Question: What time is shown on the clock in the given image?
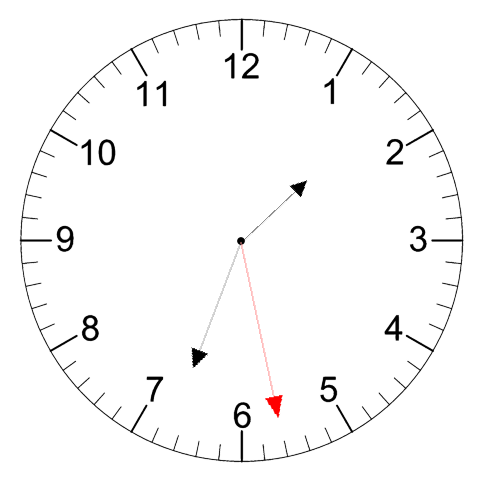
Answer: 01:33:28